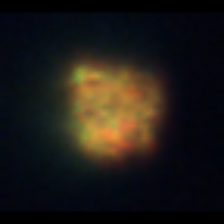
Taxon: Ciliates
Group: Other